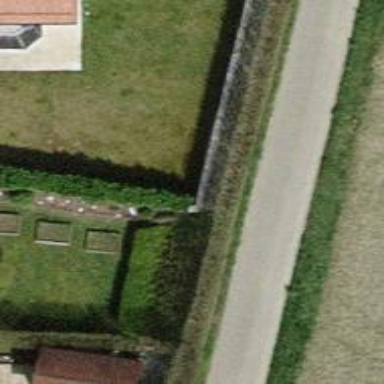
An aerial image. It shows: Hedge acting as barrier.